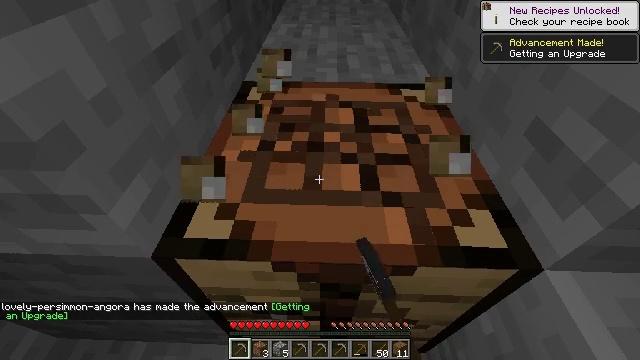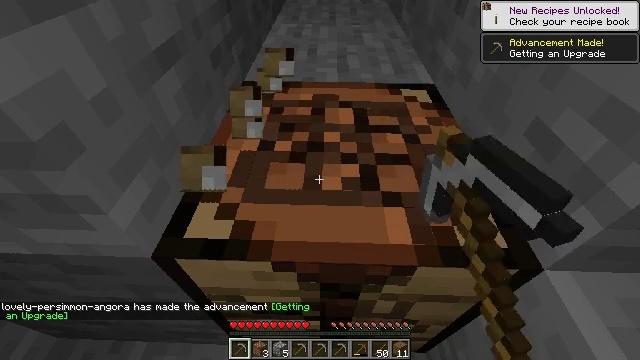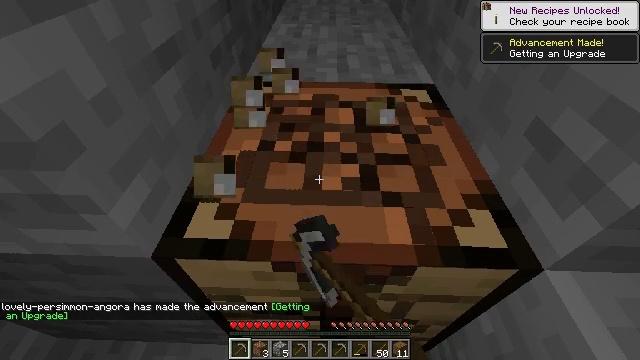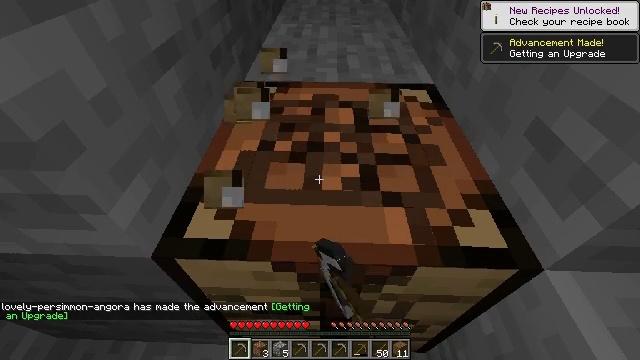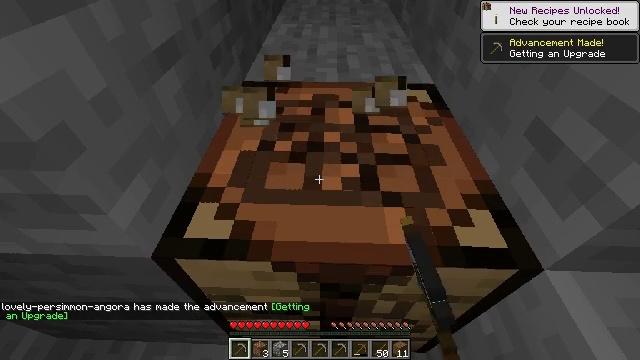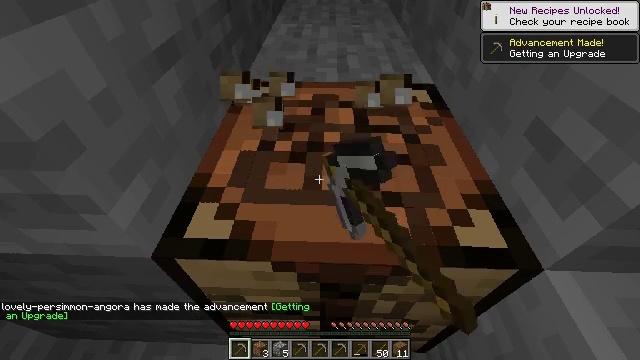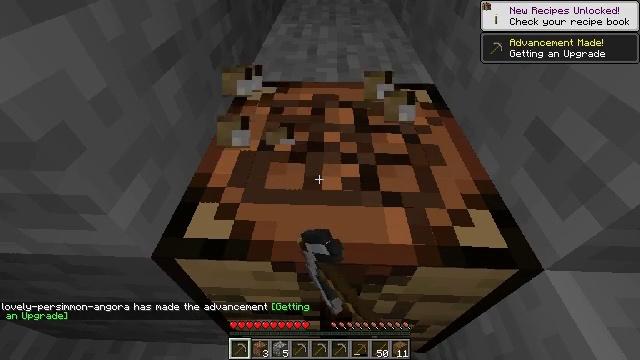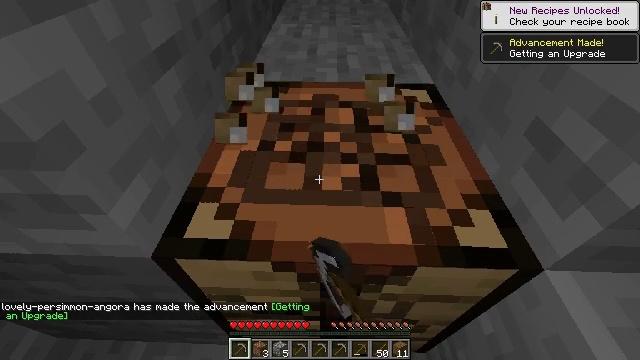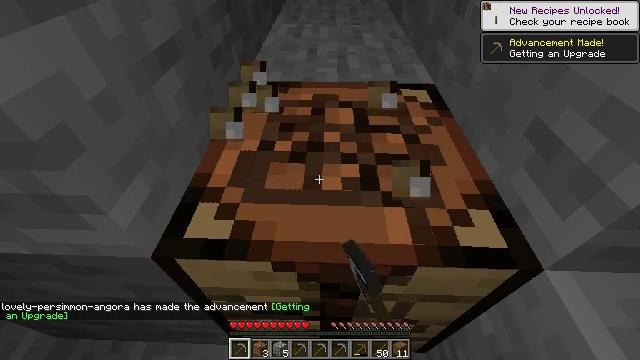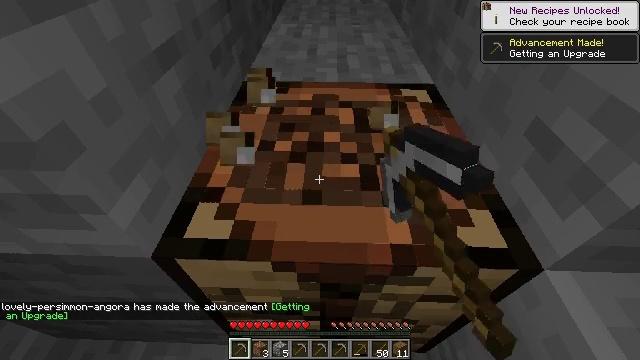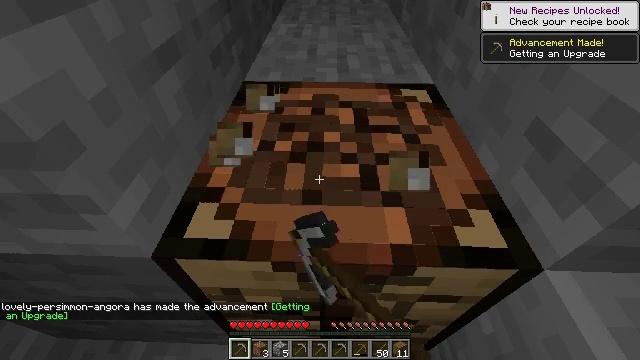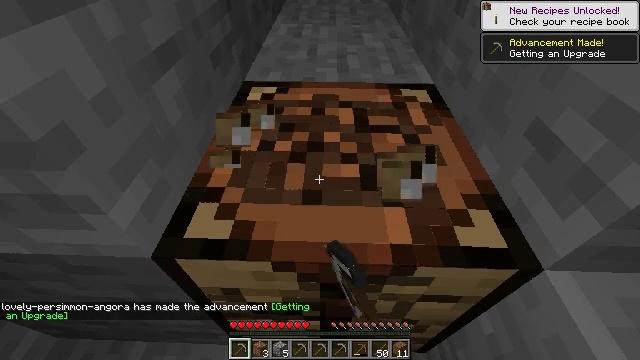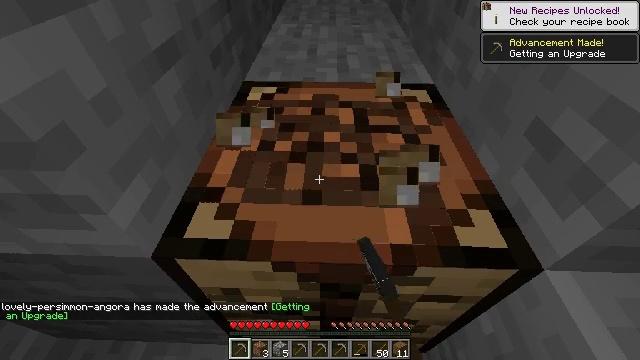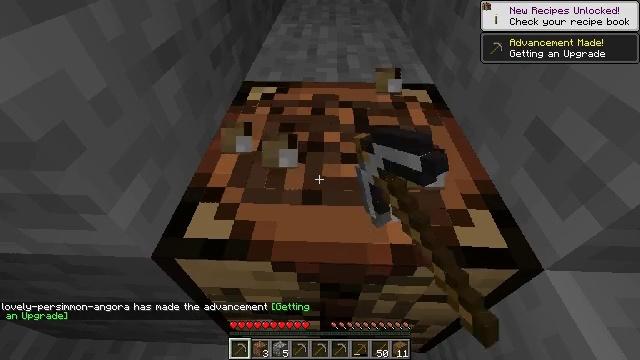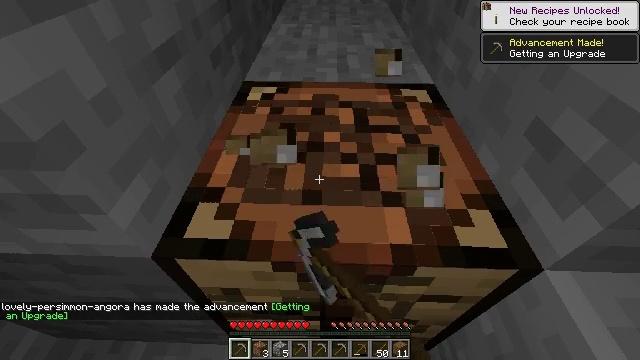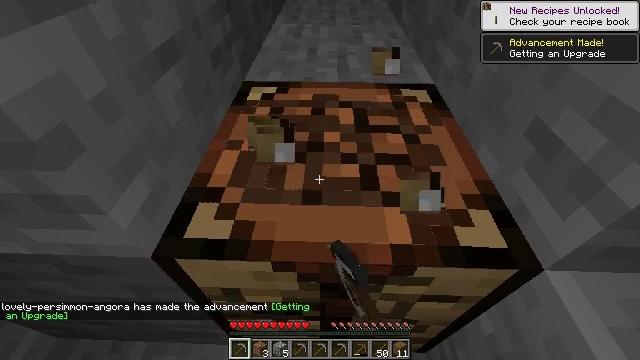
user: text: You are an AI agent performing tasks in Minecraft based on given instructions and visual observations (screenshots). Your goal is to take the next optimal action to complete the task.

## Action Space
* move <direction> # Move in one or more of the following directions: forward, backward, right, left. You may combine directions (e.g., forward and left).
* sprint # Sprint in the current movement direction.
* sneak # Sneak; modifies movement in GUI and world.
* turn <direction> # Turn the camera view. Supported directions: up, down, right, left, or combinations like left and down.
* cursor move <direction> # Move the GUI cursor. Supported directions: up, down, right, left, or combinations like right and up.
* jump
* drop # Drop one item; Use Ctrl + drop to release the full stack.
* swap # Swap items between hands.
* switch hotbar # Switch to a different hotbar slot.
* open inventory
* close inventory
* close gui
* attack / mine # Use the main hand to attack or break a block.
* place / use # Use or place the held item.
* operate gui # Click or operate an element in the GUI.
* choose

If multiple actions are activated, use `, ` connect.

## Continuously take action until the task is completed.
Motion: motion action
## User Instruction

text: Attack the crafting table to break it.
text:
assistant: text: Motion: attack / mine
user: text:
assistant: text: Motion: attack / mine
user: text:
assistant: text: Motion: attack / mine
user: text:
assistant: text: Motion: attack / mine
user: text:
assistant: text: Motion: attack / mine
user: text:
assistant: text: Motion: attack / mine
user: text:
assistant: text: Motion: attack / mine
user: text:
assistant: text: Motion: attack / mine
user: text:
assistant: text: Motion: attack / mine
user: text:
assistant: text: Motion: attack / mine
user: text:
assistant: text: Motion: attack / mine
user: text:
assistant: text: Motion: attack / mine
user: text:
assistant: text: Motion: attack / mine
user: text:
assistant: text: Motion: attack / mine
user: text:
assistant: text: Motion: attack / mine
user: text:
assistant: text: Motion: attack / mine
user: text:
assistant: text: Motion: attack / mine
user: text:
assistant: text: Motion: attack / mine
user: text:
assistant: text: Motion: attack / mine
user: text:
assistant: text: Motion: attack / mine
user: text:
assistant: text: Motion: attack / mine
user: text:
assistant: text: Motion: attack / mine
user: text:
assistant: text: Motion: attack / mine
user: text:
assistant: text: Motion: attack / mine
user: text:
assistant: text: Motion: attack / mine
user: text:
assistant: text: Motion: attack / mine
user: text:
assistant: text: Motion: attack / mine
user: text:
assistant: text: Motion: attack / mine
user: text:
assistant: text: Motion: attack / mine